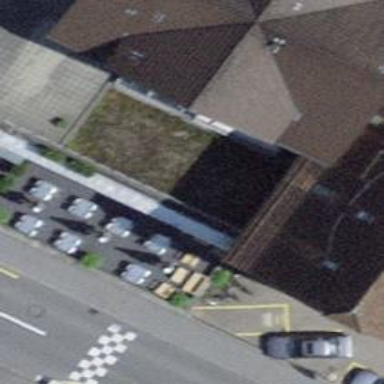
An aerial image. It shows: Hotel.